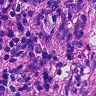
Metastatic tissue present: yes